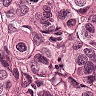
Metastatic tissue present: yes